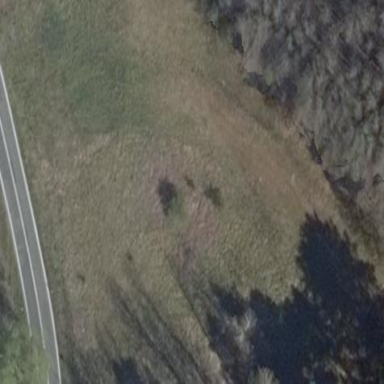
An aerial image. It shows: Beautiful meadow.